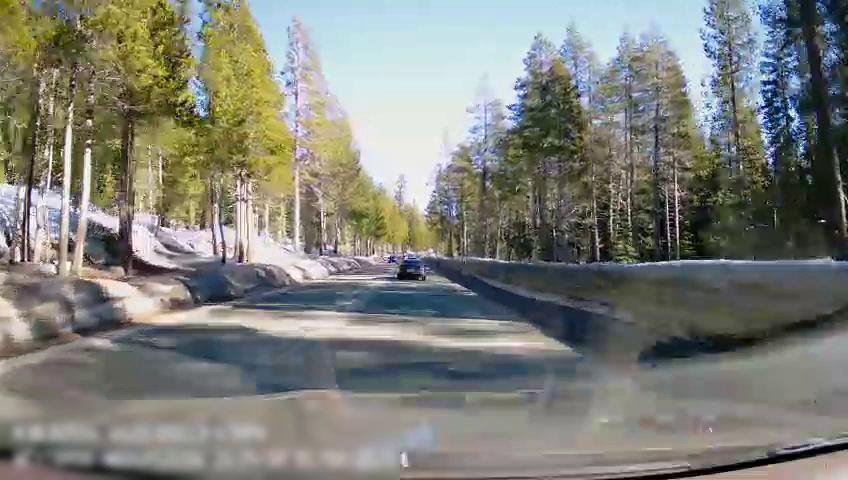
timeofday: Day
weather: Snowy
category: Drivable Space
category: Vehicles | Car
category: Vehicles | Car